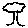
Label: tree